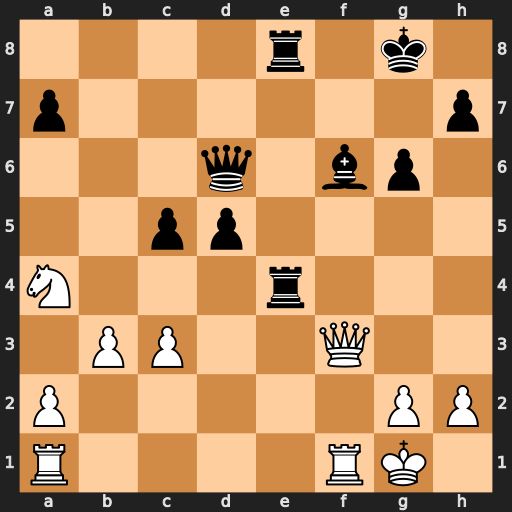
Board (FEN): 4r1k1/p6p/3q1bp1/2pp4/N3r3/1PP2Q2/P5PP/R4RK1
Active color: w
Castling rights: -
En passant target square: -
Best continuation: Qxf6 Qxf6 Rxf6